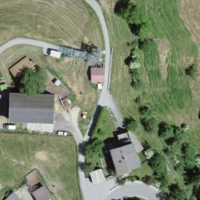
EUNIS habitat code: 24
Species observed at this site:
Melitaea didyma
Acer campestre